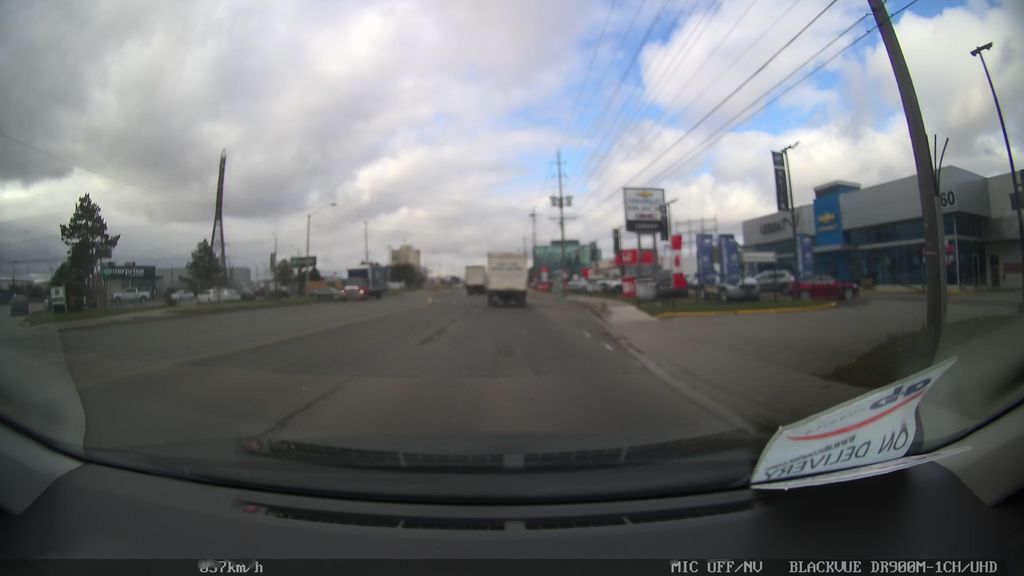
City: toronto